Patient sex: F
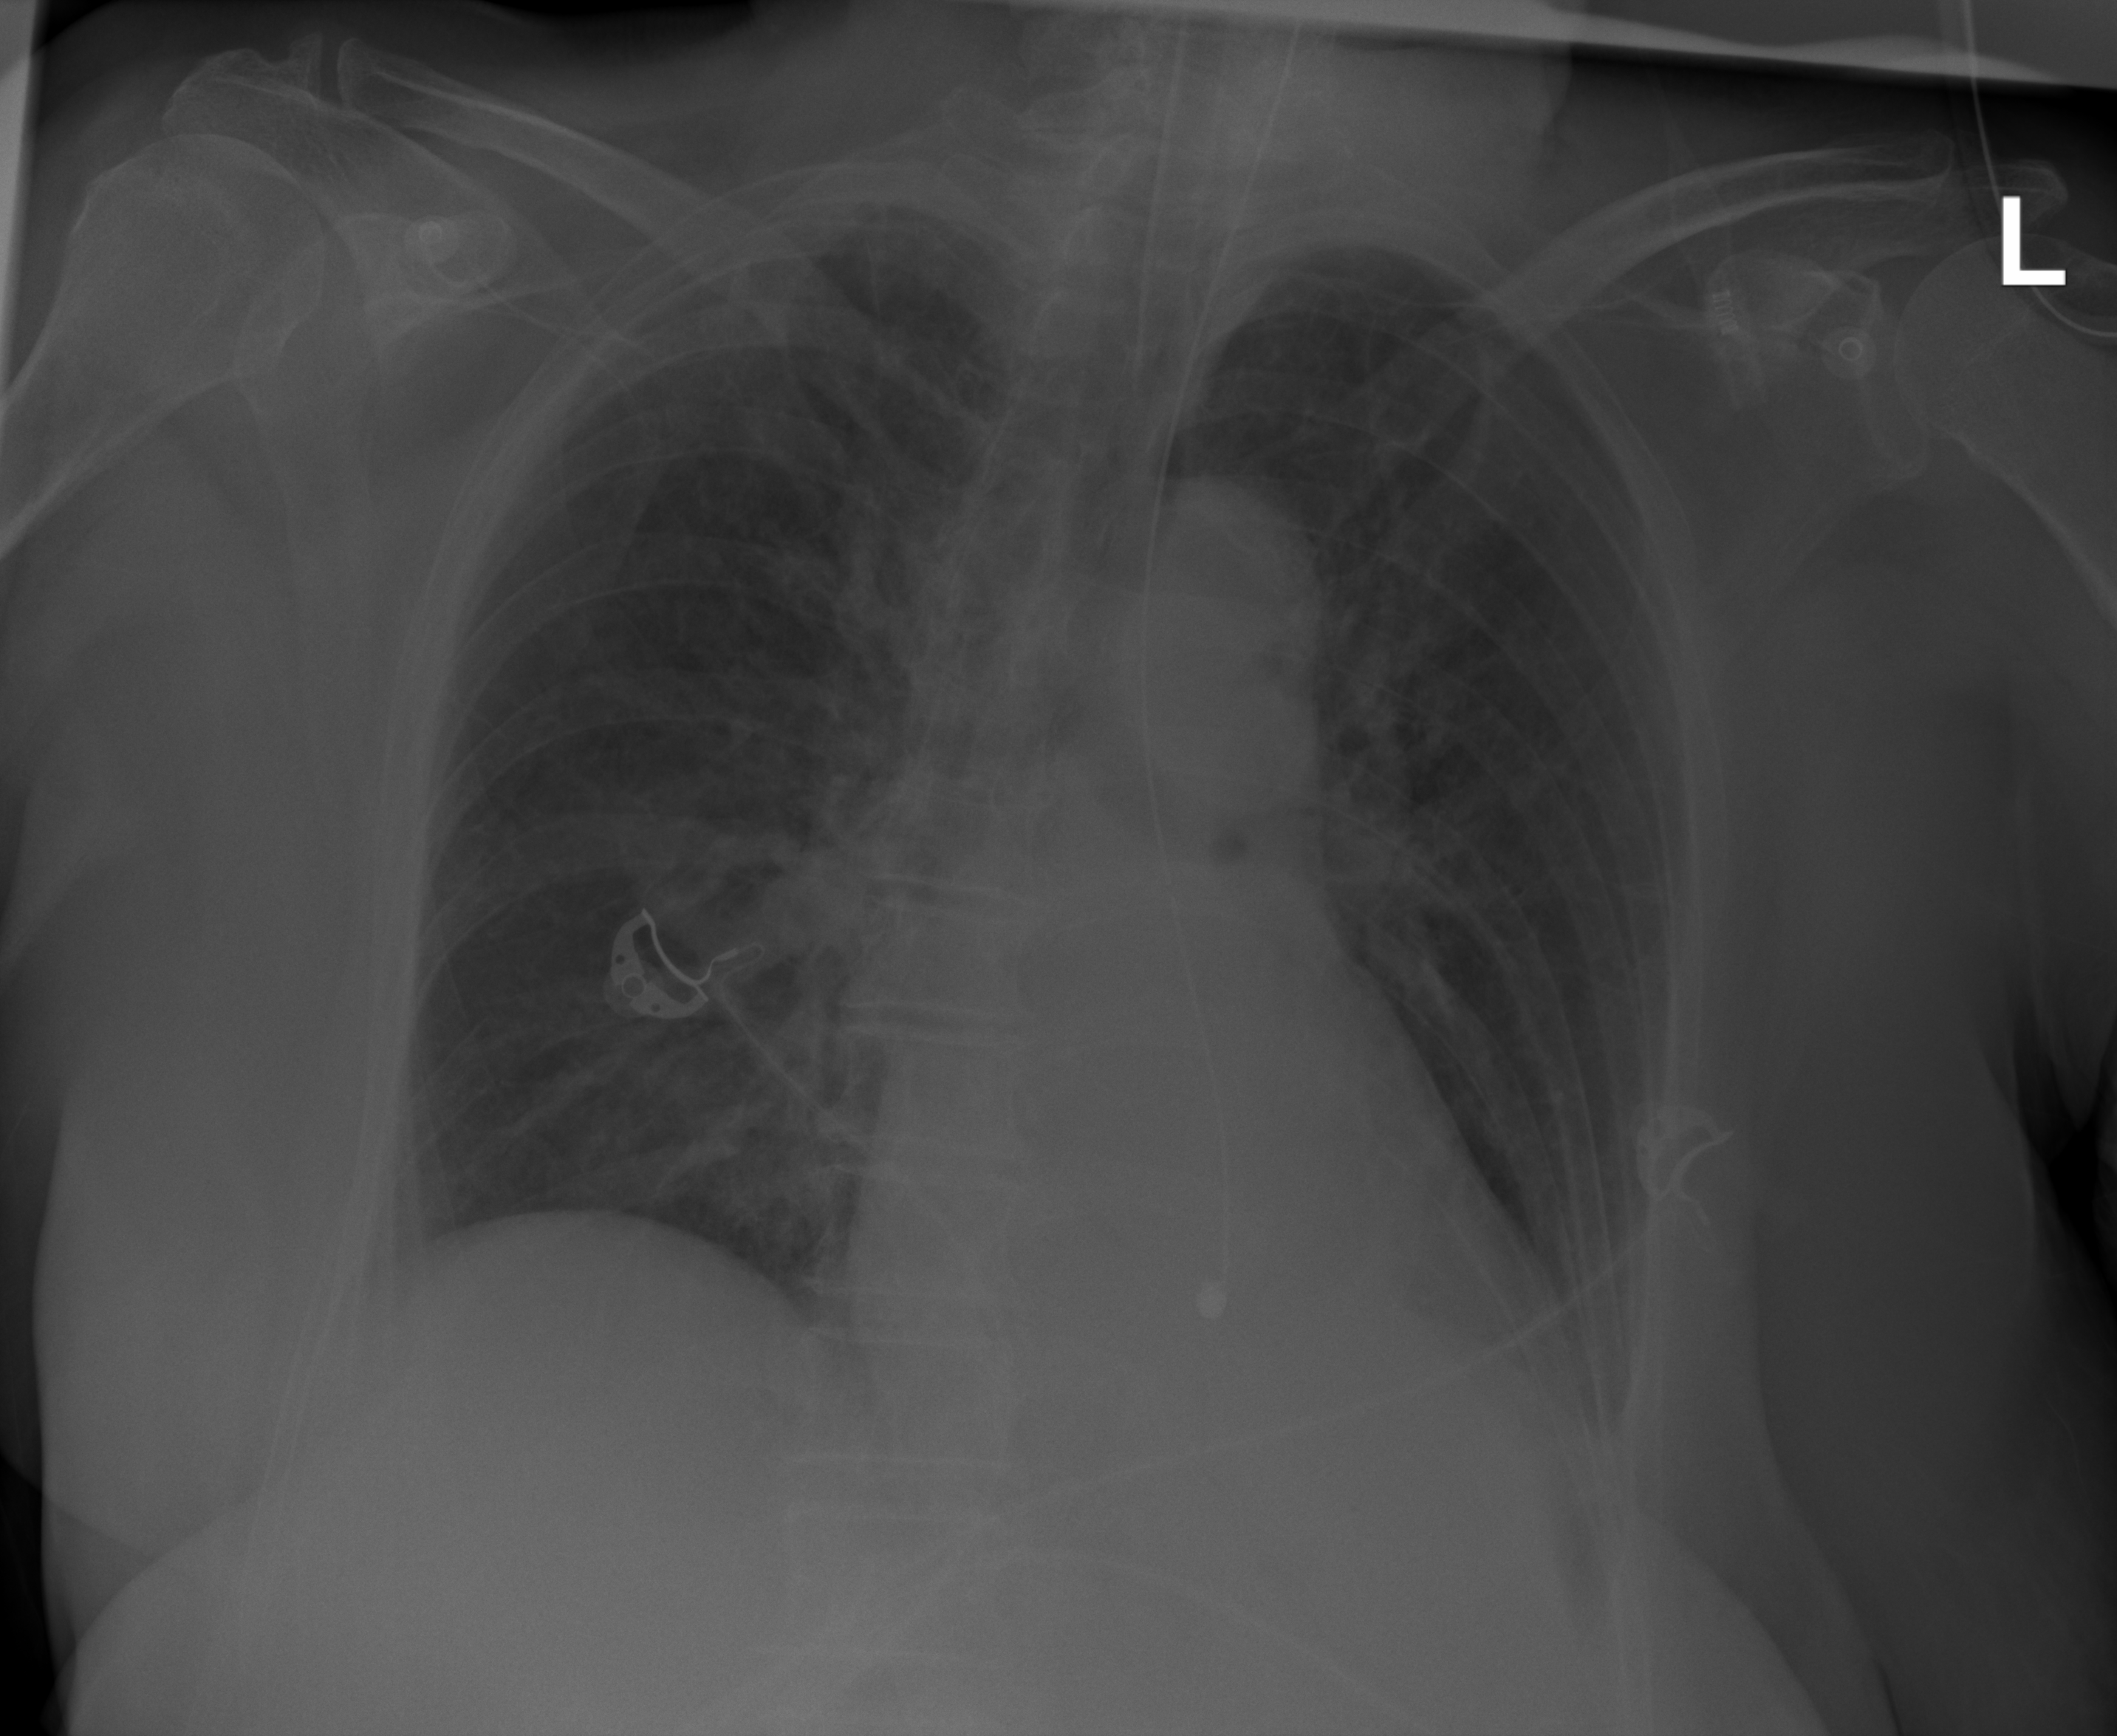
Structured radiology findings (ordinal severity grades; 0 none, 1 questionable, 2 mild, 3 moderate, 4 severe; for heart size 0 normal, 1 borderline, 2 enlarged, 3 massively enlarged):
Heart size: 2
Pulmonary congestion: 2
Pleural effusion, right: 2
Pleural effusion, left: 2
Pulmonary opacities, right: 0
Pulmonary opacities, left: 0
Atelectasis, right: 2
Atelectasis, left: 2